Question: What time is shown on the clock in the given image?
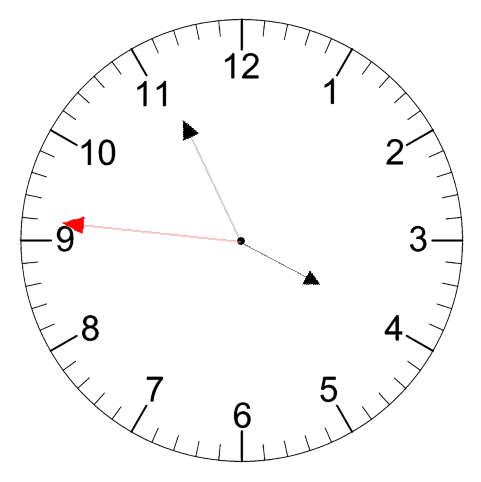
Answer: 03:55:46